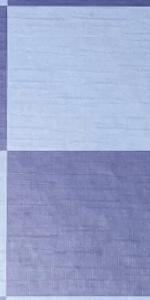
Label: Empty